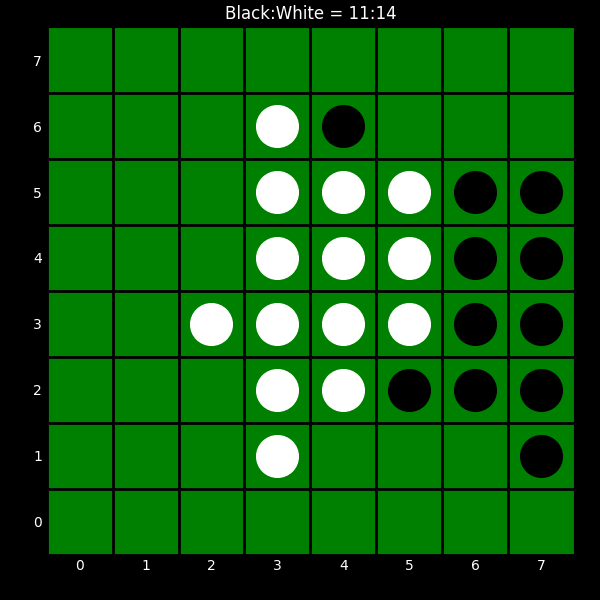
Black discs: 11
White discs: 14